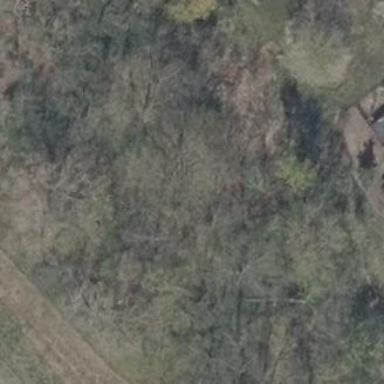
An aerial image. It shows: Deciduous broadleaved woodland.